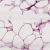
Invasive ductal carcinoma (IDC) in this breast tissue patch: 0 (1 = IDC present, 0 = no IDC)